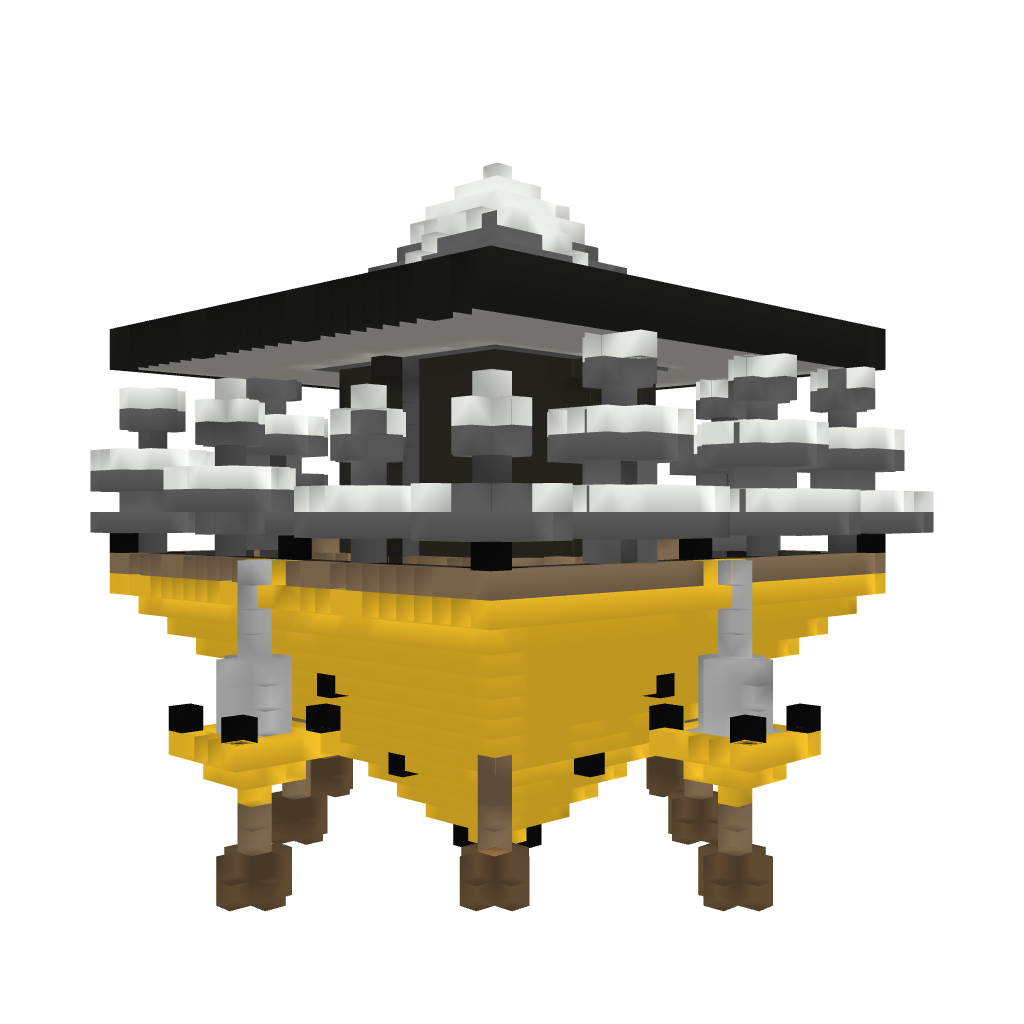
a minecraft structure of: Inverted Pyramid Nature Shrine